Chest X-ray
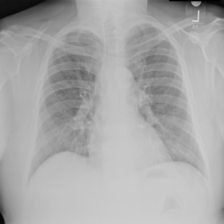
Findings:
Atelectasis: negative
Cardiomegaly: negative
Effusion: negative
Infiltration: negative
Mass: negative
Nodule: negative
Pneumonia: negative
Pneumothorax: negative
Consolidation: negative
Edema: negative
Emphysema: negative
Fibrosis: negative
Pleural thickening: negative
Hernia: negative